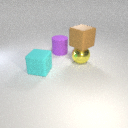
large purple rubber cylinder behind large cyan rubber cube